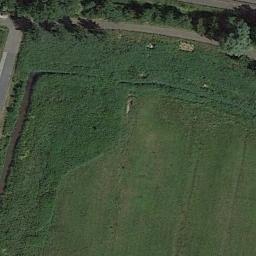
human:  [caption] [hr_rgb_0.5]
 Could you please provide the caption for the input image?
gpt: There are many green trees and several roads on the green grass .

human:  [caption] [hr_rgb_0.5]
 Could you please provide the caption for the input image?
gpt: This meadow with dense lower grasses and some taller grasses is surrounded by roads .

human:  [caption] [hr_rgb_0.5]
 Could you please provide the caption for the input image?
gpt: Many trees are on the meadow .

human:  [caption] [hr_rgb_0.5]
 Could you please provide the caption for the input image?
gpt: The entire image is dominated by grass .

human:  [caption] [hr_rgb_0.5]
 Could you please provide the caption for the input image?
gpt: There are some trees and roads around the green meadow .